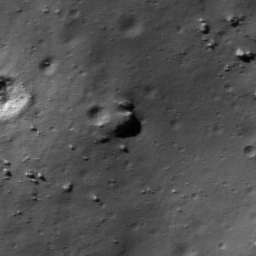
Pit: Stefan L 1
Host crater: Stefan L
Host type: impact_melt
Lunar coordinates: latitude 44.537, longitude 252.03